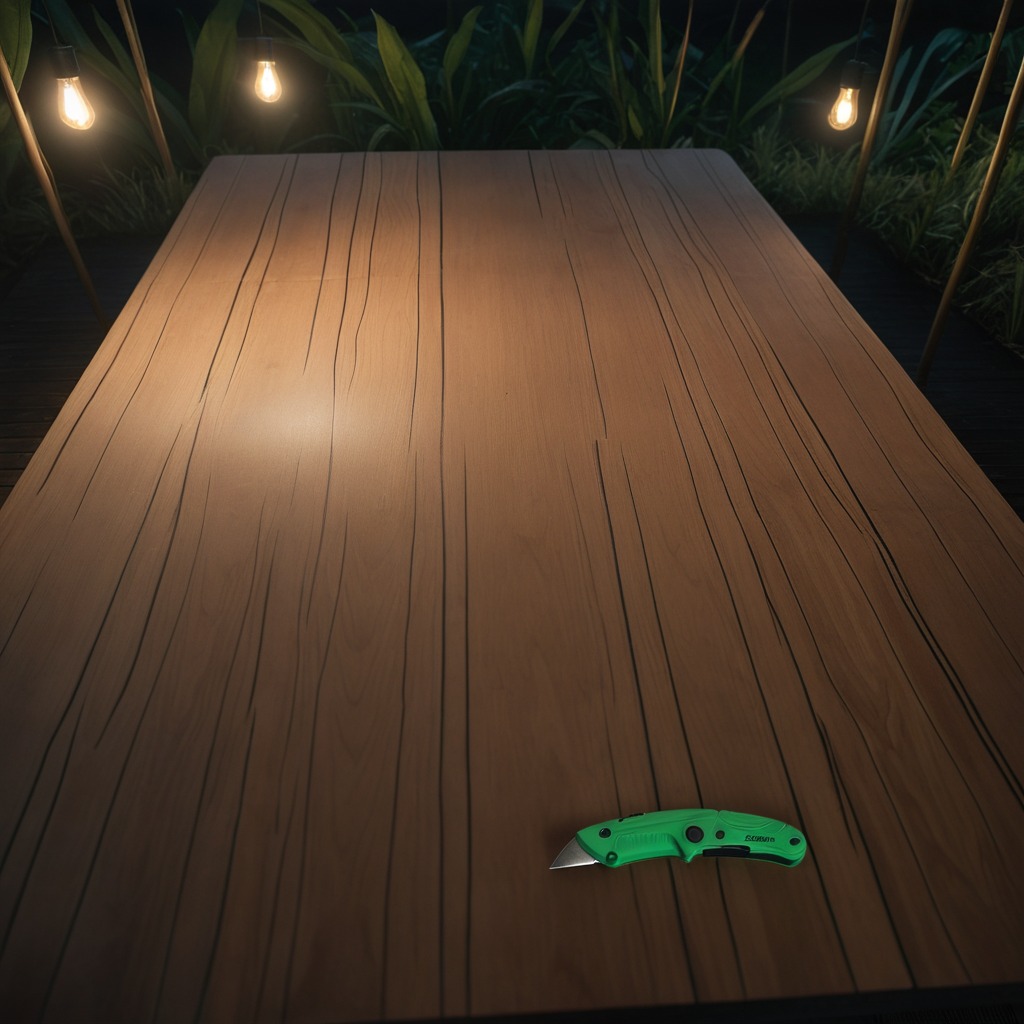
A utility knife is lying on a clean wooden table inside a jungle field workshop tent at night.